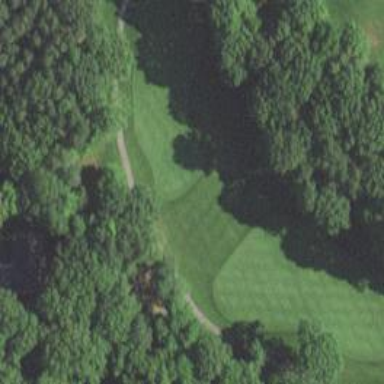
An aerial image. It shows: View of golf hole.